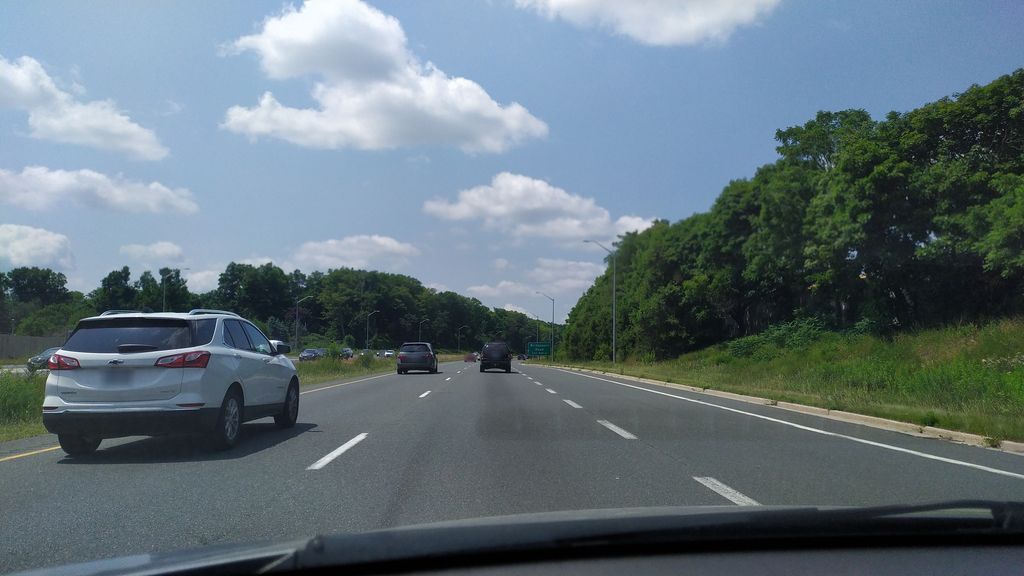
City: kitchener-waterloo